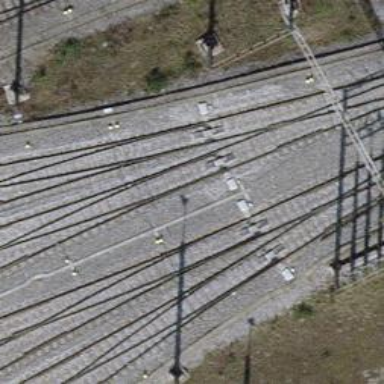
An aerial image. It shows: Railway switch.